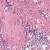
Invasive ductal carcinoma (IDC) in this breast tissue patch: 0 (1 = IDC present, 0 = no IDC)